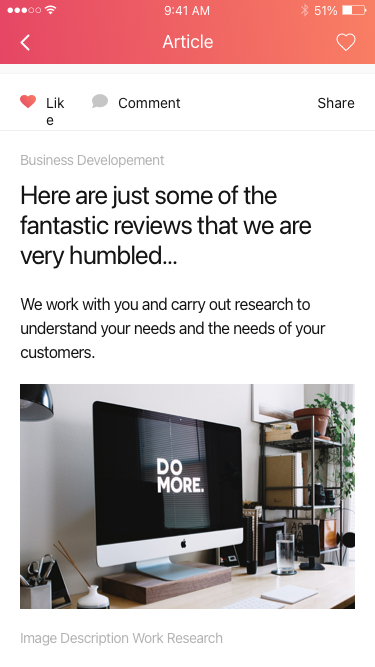
Text in this UI design:
Image Description Work Research
We work with you and carry out research to understand your needs and the needs of your customers.
Here are just some of the fantastic reviews that we are very humbled…
Business Developement
Comment
Like
Share
Article